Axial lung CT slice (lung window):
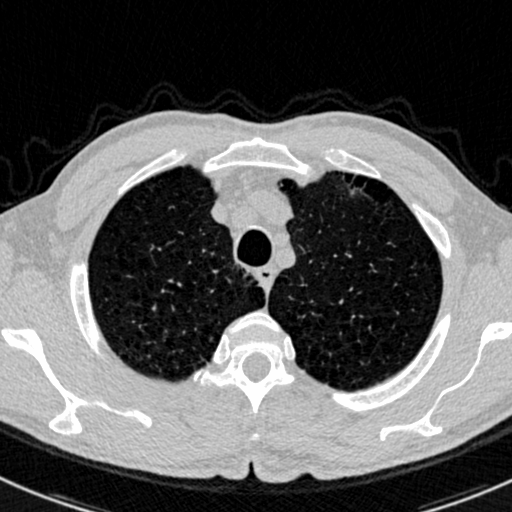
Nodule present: no